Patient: sex M, age 52
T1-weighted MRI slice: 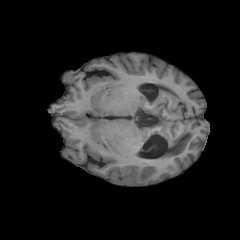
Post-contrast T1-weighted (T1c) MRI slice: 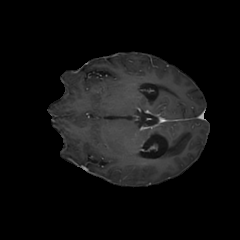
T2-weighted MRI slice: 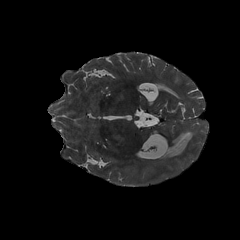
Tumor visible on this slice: no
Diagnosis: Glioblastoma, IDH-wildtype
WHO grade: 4